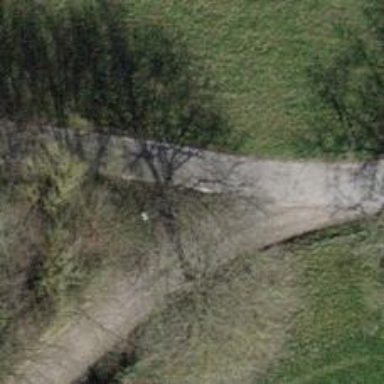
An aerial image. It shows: Brown bench in the vicinity.